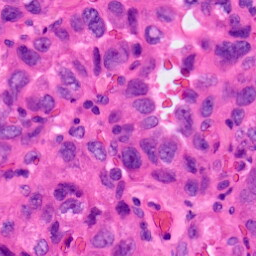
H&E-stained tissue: Lung